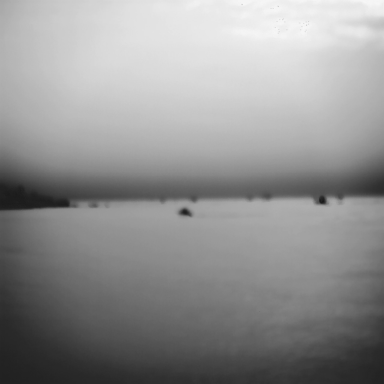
There is a canoe in the infrared image.